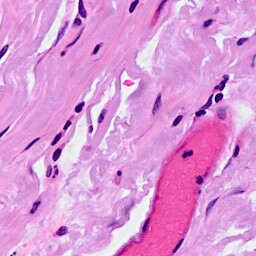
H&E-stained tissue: Breast